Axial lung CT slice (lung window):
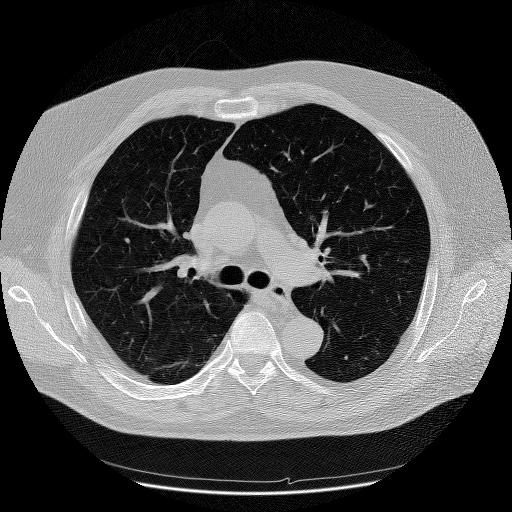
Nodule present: no